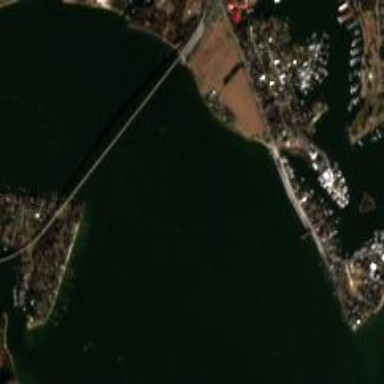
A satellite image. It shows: Bridge that is man-made.